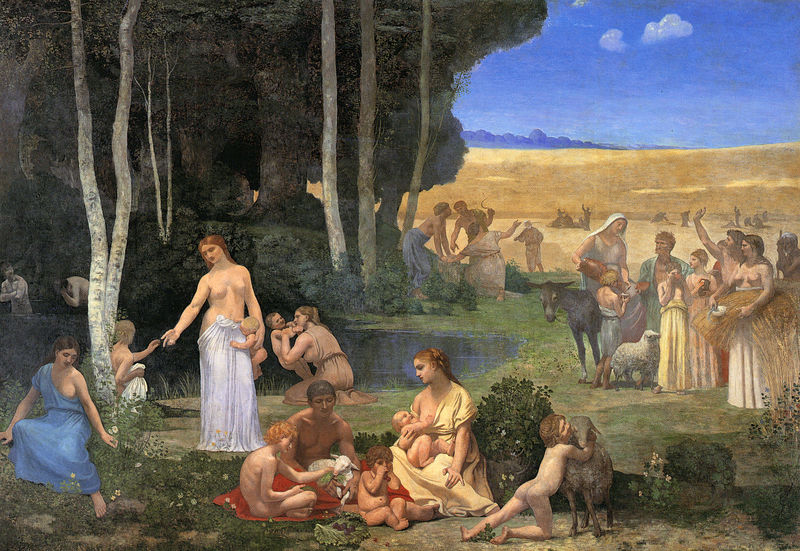
Titel: Summer
Künstler: Pierre Puvis de Chavannes
Standort: Paris
Institution: Musée d'Orsay
Schlagwörter: baum, berg, blau, blätter, gruppe, himmel, körper, laub, mann, nackt, schatten, wasser, weiß, wolken, baden, bäume, frauen, gelb, grün, landschaft, menschen, ocker, see, sitzen, teich, ufer, blumen, braun, brust, busen, frau, kleider, licht, männer, rücken, blüten, gras, gürtel, rot, tiere, tuch, wiese, wolke, beige, symbolismus, falten, kleidung, stehen, öl, baumstamm, birke, birken, erde, feld, felder, horizont, natur, spiegelung, busch, büsche, gebüsch, gewand, haare, sitzend, tücher, decke, familie, kind, mutter, renaissance, wald, esel, kinder, brüste, ernte, feldarbeit, getreide, weizen, berge, wüste, ausflug, baby, idylle, picknick, rast, querformat, spielen, kopftuch, muse, waldrand, harmonie, bad, leiber, rothaarig, umarmen, paradies, lamm, schaf, babys, idyll, stillen, lichtung, allegorie, rom, badetuch, jesus, antik, griechen, toga, griechisch, umzug, auszug, lämmer, schafe, tunika, hirten, schaaf, ziege, geburt, säugling, mütter, locus amoenus, waschung, tuniken, nähren, säugen, mutter kind, säuglinge, schäferszene, französische malerei, schaff